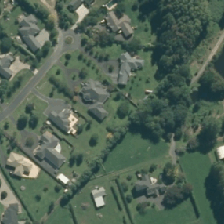
Land cover: urban_build_up